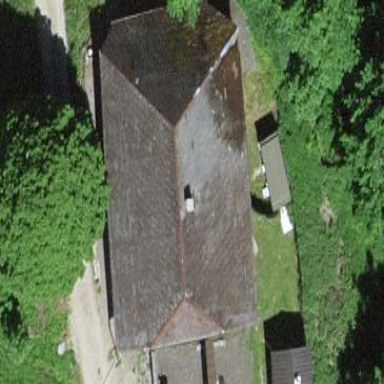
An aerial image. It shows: Farm building.